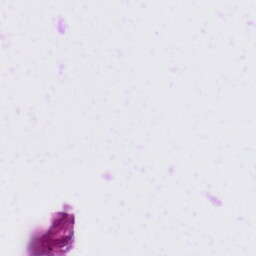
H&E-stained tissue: Tonsil